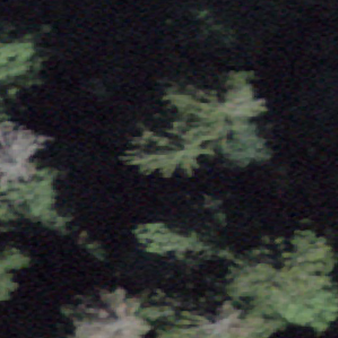
Label: other